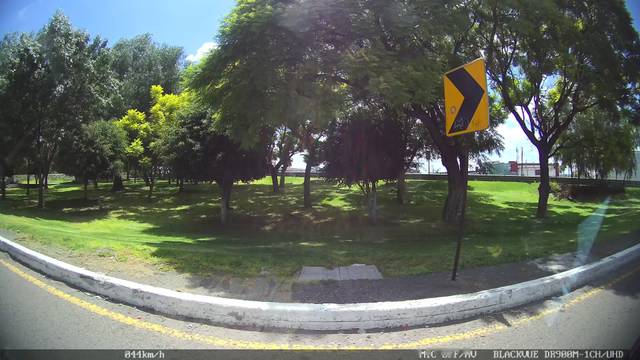
Region: Mexico
Coordinates: 20.577, -100.404